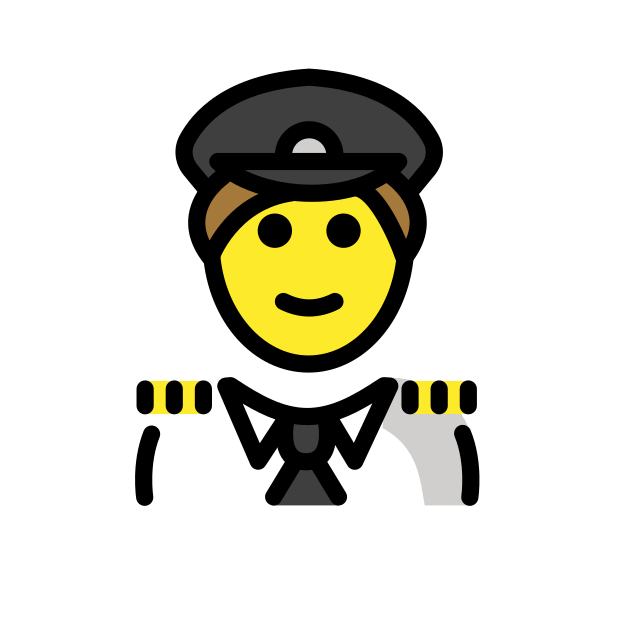
man pilot